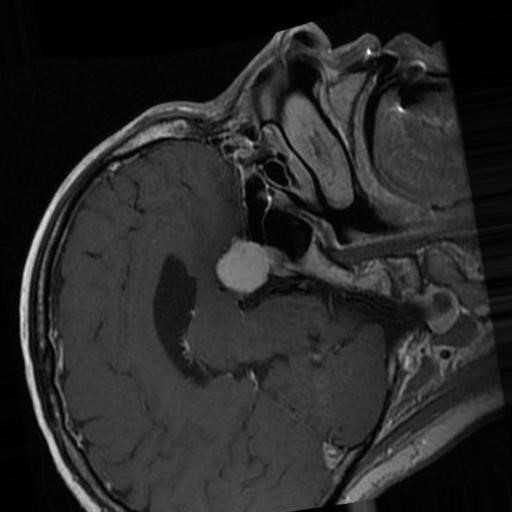
Label: brain_menin